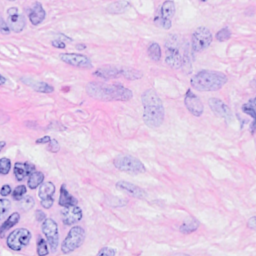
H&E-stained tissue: Breast